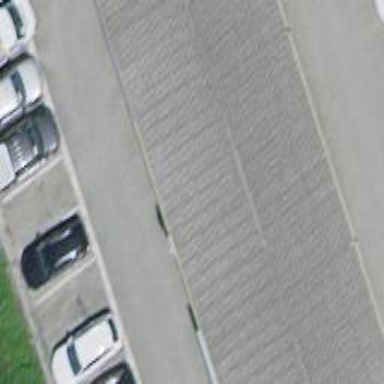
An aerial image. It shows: Carport structure.